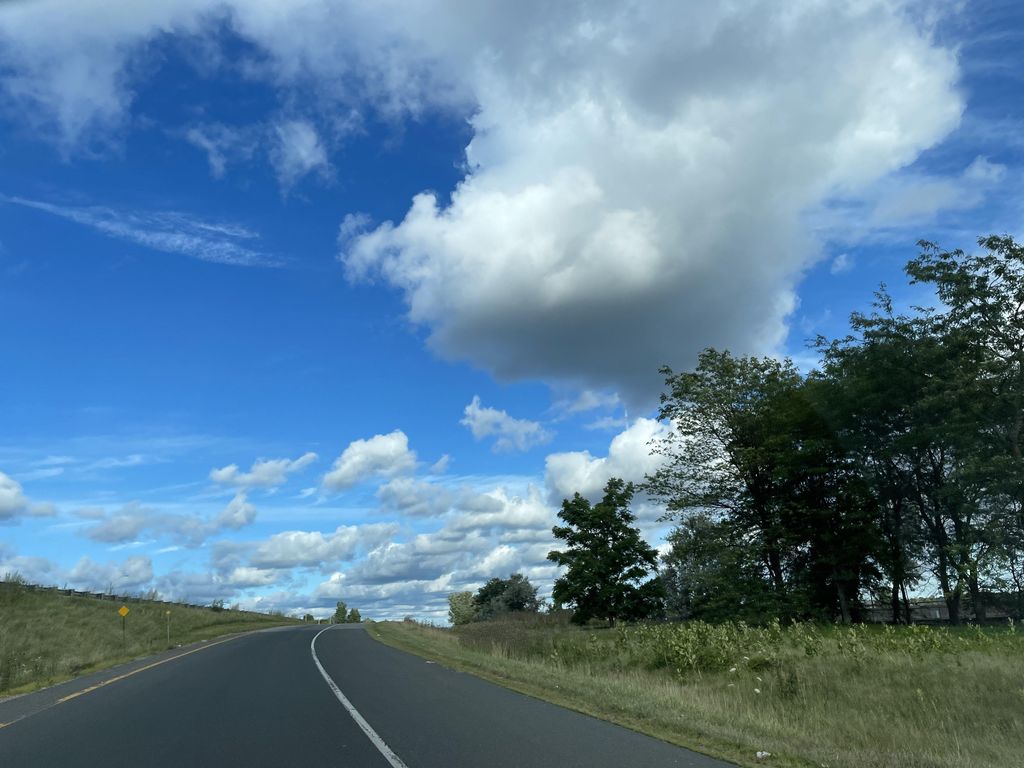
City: kitchener-waterloo